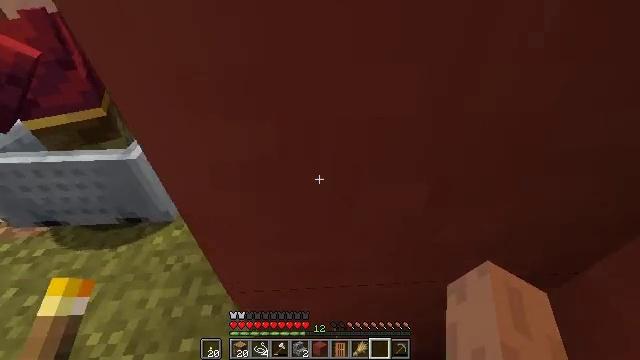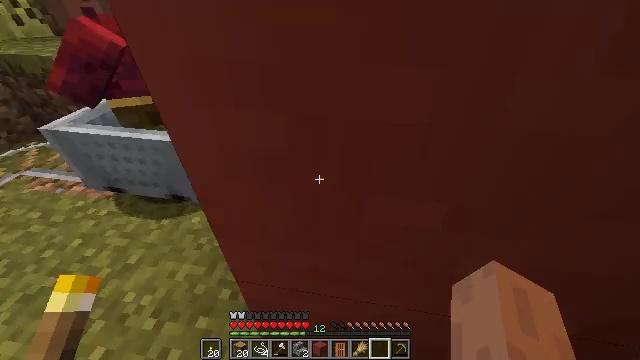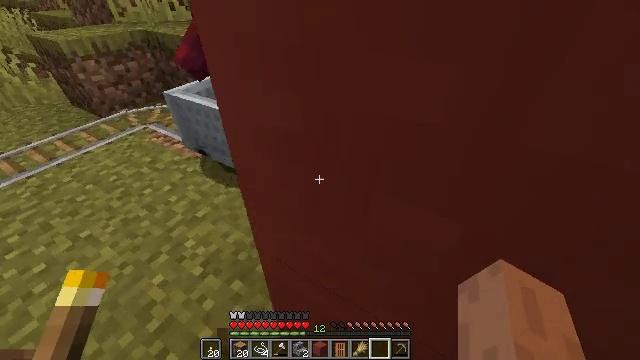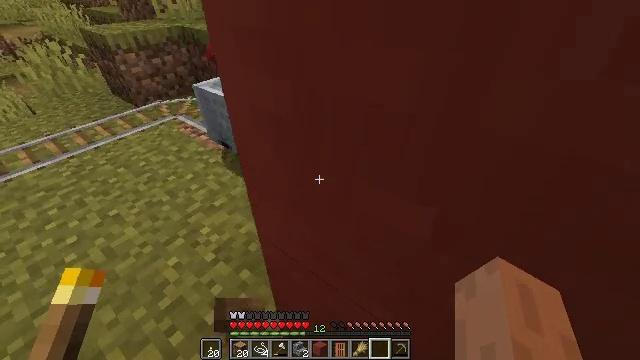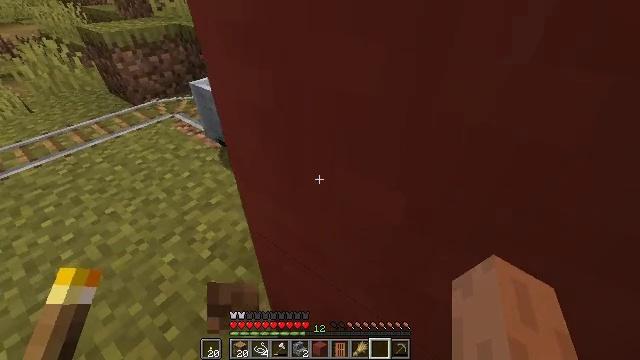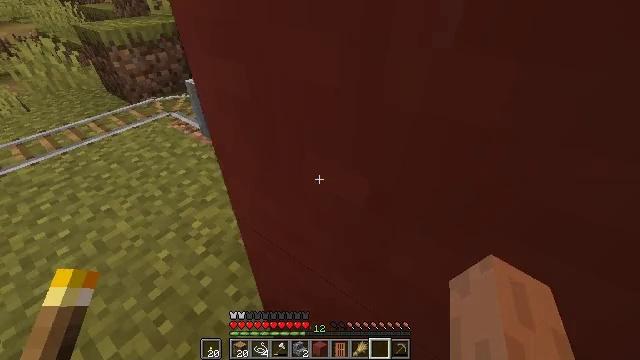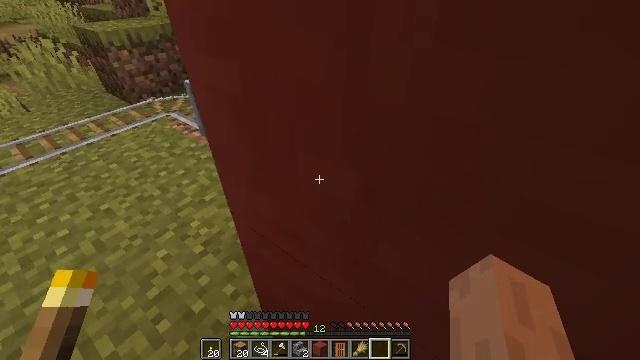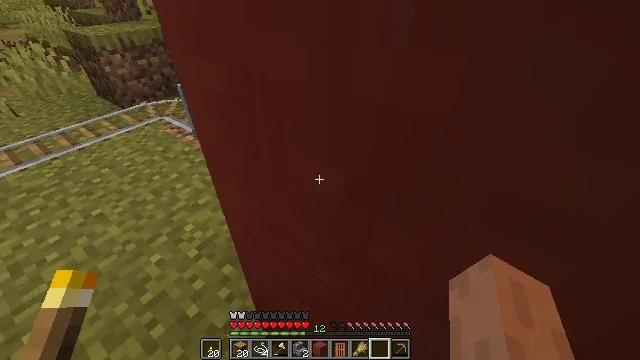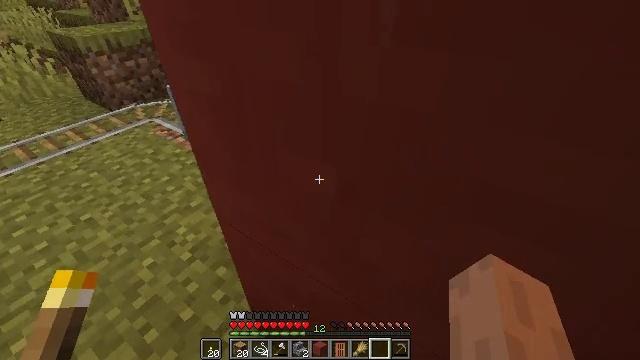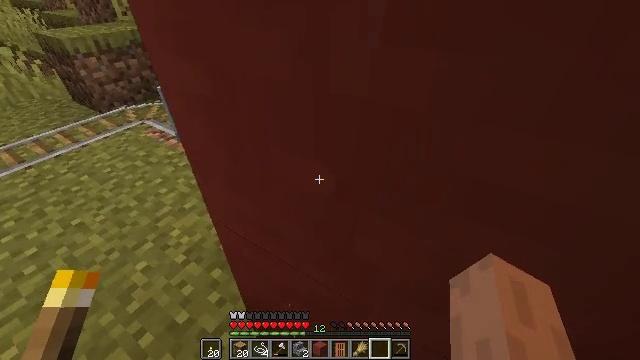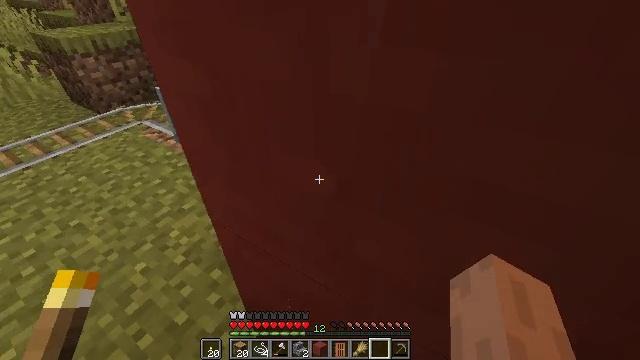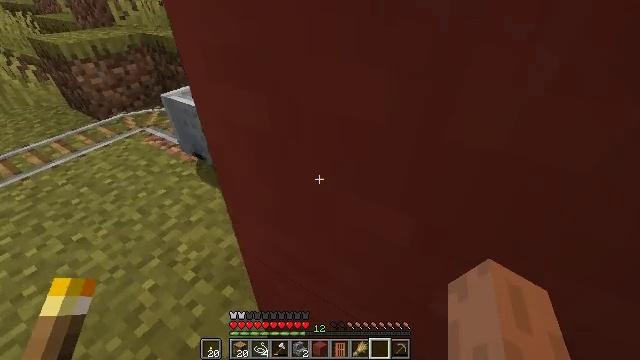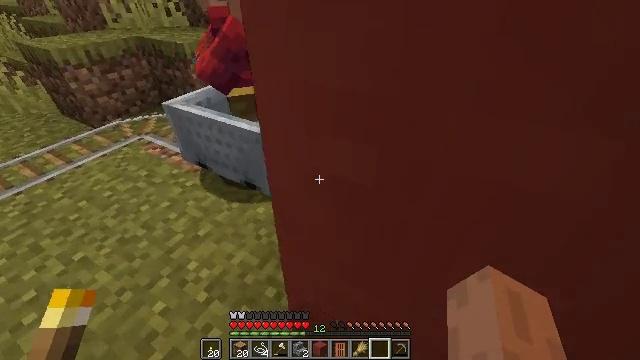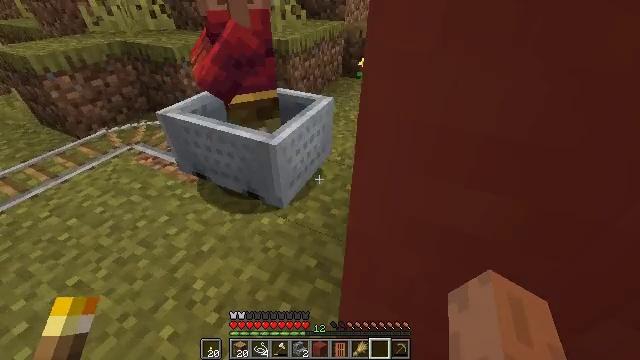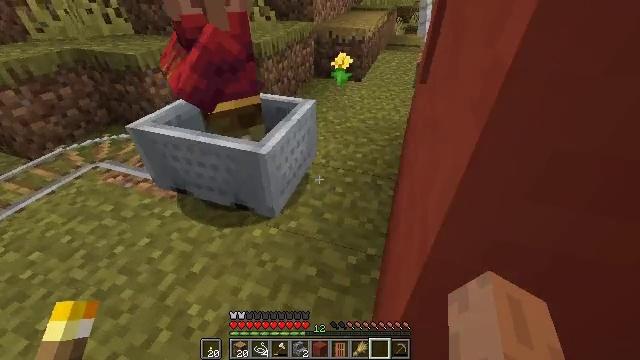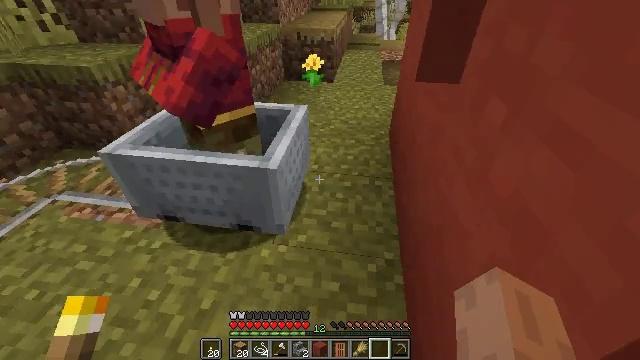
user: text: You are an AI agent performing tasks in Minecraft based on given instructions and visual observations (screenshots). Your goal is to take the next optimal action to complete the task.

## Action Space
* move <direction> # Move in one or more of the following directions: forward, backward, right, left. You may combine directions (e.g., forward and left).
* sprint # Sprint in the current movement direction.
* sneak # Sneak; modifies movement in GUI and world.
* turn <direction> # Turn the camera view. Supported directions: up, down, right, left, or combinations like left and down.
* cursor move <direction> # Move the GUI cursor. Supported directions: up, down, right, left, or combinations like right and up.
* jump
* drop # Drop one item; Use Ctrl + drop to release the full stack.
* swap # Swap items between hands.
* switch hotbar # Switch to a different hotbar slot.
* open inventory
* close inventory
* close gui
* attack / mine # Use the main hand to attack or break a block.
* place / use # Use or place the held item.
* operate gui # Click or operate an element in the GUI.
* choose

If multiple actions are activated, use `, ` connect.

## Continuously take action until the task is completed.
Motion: motion action
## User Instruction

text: Break the rail off the ground.
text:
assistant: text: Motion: move forward and move right, turn left and up
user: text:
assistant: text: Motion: move forward and move right, turn left
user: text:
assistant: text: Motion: move forward and move right, turn left
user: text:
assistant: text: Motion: move forward and move right
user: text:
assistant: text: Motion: move forward and move right
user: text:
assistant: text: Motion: no_op
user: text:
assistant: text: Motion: turn right
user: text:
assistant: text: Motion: turn right
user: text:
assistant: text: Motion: turn right
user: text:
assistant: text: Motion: move forward and move left
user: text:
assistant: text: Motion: move forward and move left
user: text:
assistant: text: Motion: move forward and move left, turn right
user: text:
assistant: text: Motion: move forward and move left, turn right
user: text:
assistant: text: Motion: move forward and move left, turn right
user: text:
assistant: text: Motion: move forward and move left, turn right
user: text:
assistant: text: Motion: move forward and move left, turn right
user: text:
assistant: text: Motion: move forward
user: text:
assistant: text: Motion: turn right
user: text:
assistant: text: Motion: turn right and down
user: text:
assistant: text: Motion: turn right
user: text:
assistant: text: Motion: move right
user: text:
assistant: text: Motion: move forward and move right
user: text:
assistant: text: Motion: move forward and move right
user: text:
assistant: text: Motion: move forward and move right, turn left and down
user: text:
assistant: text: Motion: move forward and move right, turn left
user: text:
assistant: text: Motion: move forward and move right, turn left
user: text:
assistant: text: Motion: move forward and move right, turn left
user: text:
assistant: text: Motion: move forward and move right, turn left
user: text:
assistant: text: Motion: move forward and move right, turn left
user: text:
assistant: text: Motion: move forward and move right, turn left